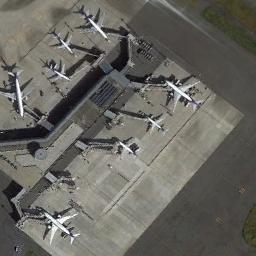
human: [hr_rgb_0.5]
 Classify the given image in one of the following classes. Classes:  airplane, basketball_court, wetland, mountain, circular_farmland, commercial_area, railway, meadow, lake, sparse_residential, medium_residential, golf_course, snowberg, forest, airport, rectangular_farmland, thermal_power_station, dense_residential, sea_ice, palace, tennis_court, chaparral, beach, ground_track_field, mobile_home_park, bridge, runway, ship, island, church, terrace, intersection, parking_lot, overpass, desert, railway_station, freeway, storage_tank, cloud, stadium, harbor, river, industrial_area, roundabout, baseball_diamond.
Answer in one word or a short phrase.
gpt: airplane